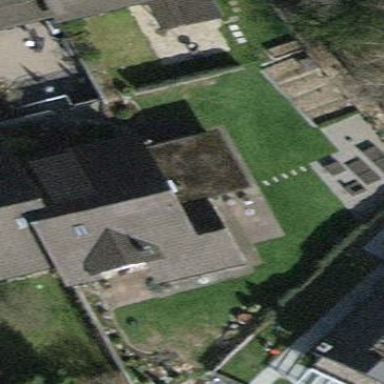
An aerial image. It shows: Simple and straightforward house.